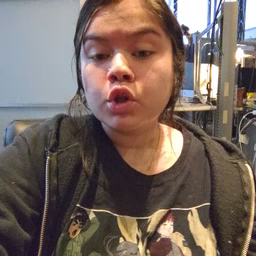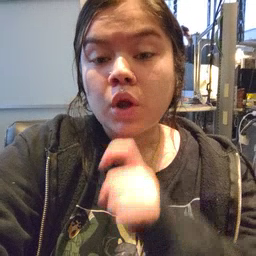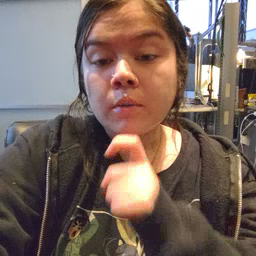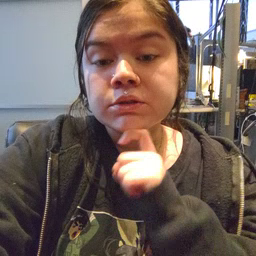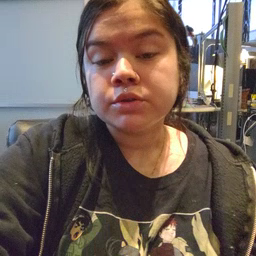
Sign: garbage